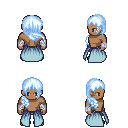
a pixel art fantasy rpg character, male body template, human, dark skin, overskirt, teal pants, white cyan right-swept hairstyle, white cloth bandages, ghillies, four views (front, back, left, right), 2x2 character sprite sheet, small pixel art, hard edges, no anti-aliasing